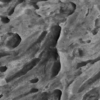
Label: not_dusty